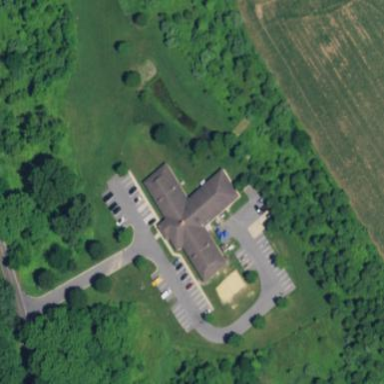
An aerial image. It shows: Shelter building serving as social facility.